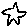
Label: star